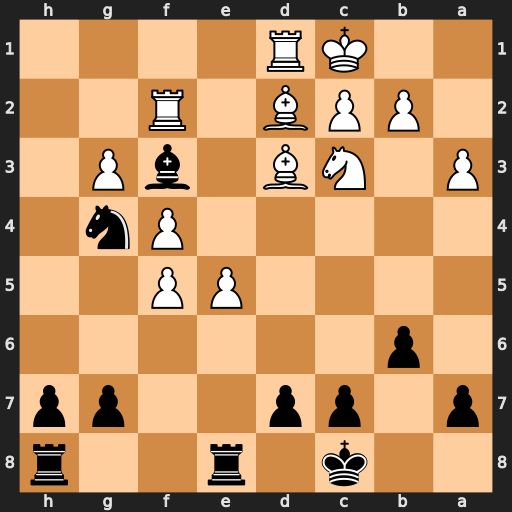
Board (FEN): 2k1r2r/p1pp2pp/1p6/4PP2/5Pn1/P1NB1bP1/1PPB1R2/2KR4
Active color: b
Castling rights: -
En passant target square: -
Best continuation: Nxf2 Ba6+ Bb7